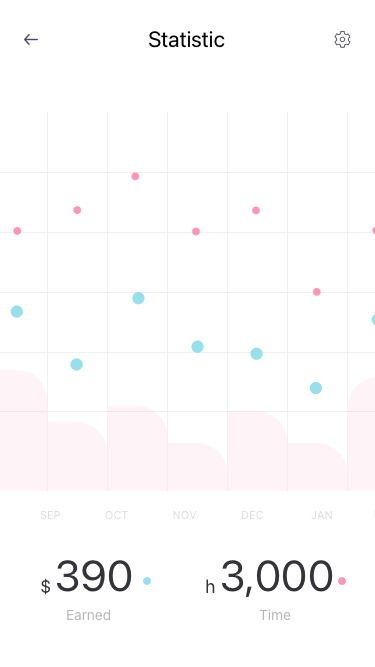
Text in this UI design:
SEP              OCT              NOV              DEC               JAN             FEB               MAR              APR            JUNE
390
$
Earned
3,000
h
Time
Statistic